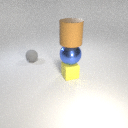
large brown rubber cylinder above large blue metal sphere